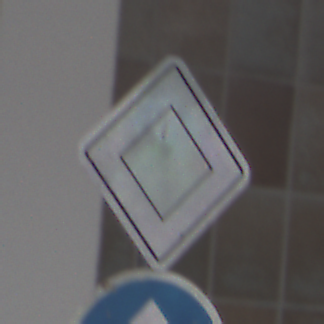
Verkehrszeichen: Vorfahrtsstrasse
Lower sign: VorgeschriebeneFahrtrichtungGeradeaus
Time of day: MorningAfternoon
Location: Roofed (Urban)
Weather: PartlyCloudy
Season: NotSpecified
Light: Natural